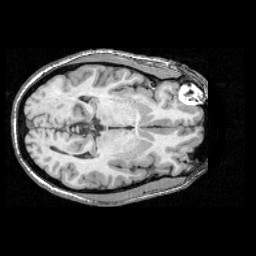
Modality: T1w
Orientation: coronal
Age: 21